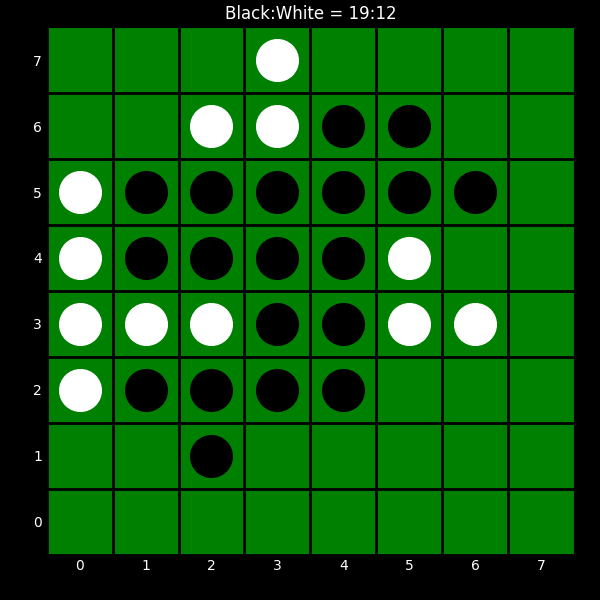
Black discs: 19
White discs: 12